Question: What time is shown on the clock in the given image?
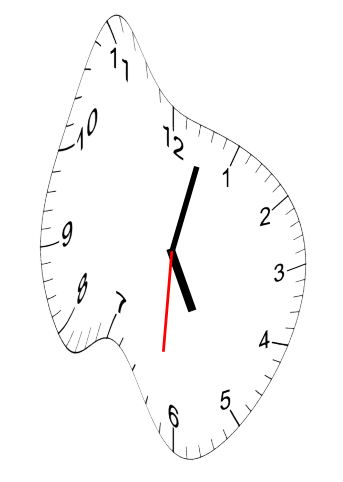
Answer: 05:02:31